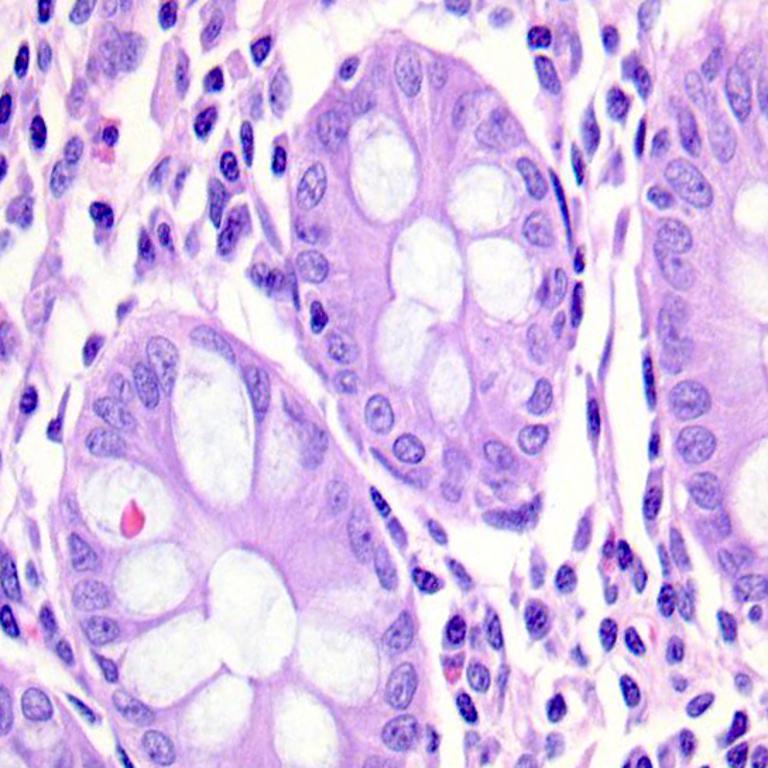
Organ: colon
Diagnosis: benign